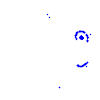
Particle: pion